Question: I've created an Android Project with Android Studio, and usually everything just works fine.
However, whenever I try to add a new custom Android Library Module or just a project with an Android Library Module I get the following error:

'''
Failed to import Gradle project: Could not fetch model of type 'IdeaProject' using Gradle distribution 'http://services.gradle.org/distributions/gradle-1.6-bin.zip'.
A problem occurred configuring project ':MyLibrary'.
A problem occurred configuring project ':MyLibrary'.
Failed to notify project evaluation listener.
Main Manifest missing from C:\Users\cku\AndroidStudioProjects\MyApplicationProject\MyLibrary\src\main\AndroidManifest.xml
Consult IDE log for more details (Help | Show Log): Failed to import Gradle project: Could not fetch model of type 'IdeaProject' using Gradle distribution 'http://services.gradle.org/distributions/gradle-1.6-bin.zip'.
A problem occurred configuring project ':MyLibrary'.
A problem occurred configuring project ':MyLibrary'.
Failed to notify project evaluation listener.
Main Manifest missing from C:\Users\cku\AndroidStudioProjects\MyApplicationProject\MyLibrary\src\main\AndroidManifest.xml
Consult IDE log for more details (Help | Show Log)
'''
I've followed this <URL> and this answer with no luck.
Any help is appreciated, thx!
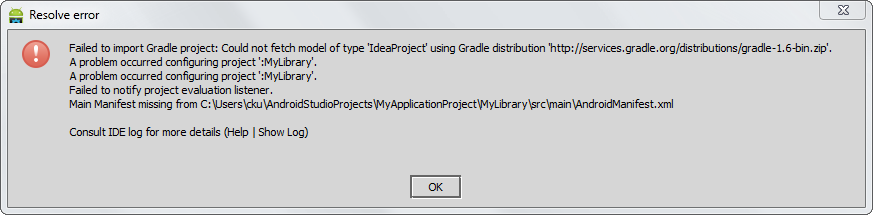
Answer: Just recently (Android Studio 0.2.6) I've tried this again in another project, with no success at all. A co-worker has experienced a similar issue. Now the wizard for creating new modules simply appears blank. It seems to be a genuine bug of Android Studio (which in all fairness is still in early development).
The way to go is to create a new project with only a library in it and then copy its single module over to the existing project. Tinker with the gradle scripts until it builds on the command line. Then go ahead, close Android Studio and delete the '.idea' directory of your project and all '.iml' files (there should be one at the root of the project and one at the root of each module). Finally, re-open Android Studio and re-import the project using the 'gradle.build' file in the project root.
Seems to have gotten more reliable with Android Studio 0.2.8